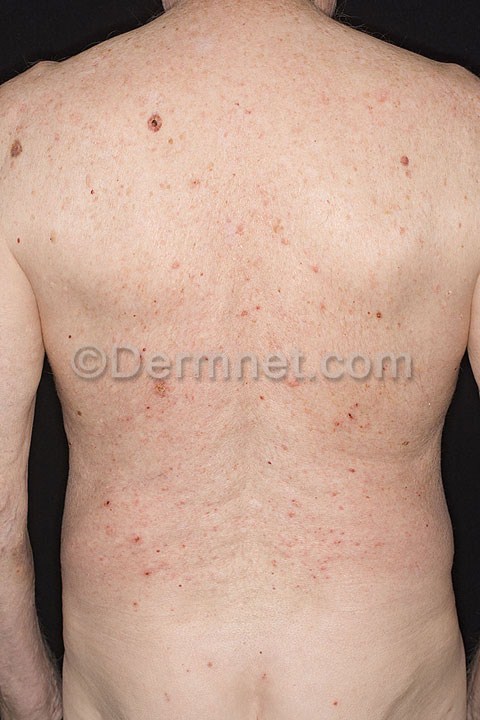
Disease: Seborrheic Keratoses and other Benign Tumors